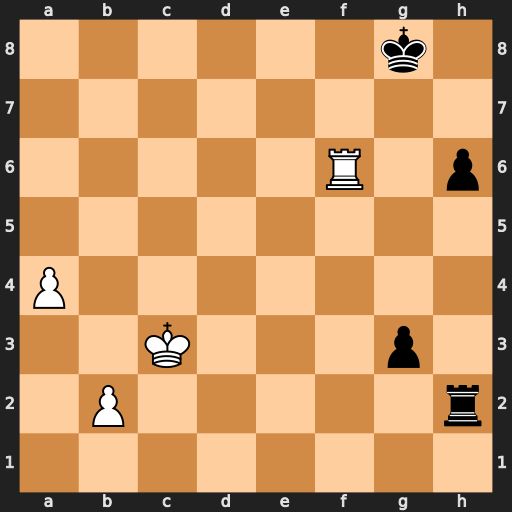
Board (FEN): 6k1/8/5R1p/8/P7/2K3p1/1P5r/8
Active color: w
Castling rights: -
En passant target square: -
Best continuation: Rg6+ Kf7 Rxg3